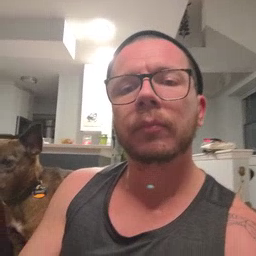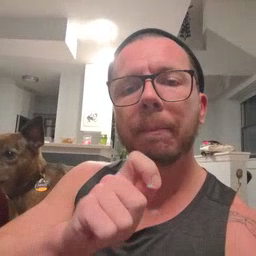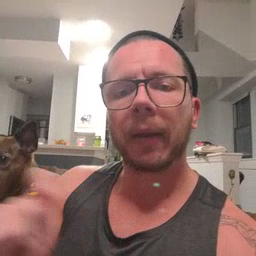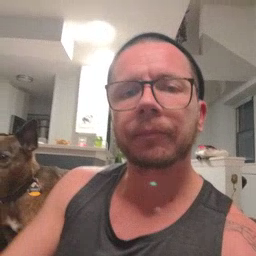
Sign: pen